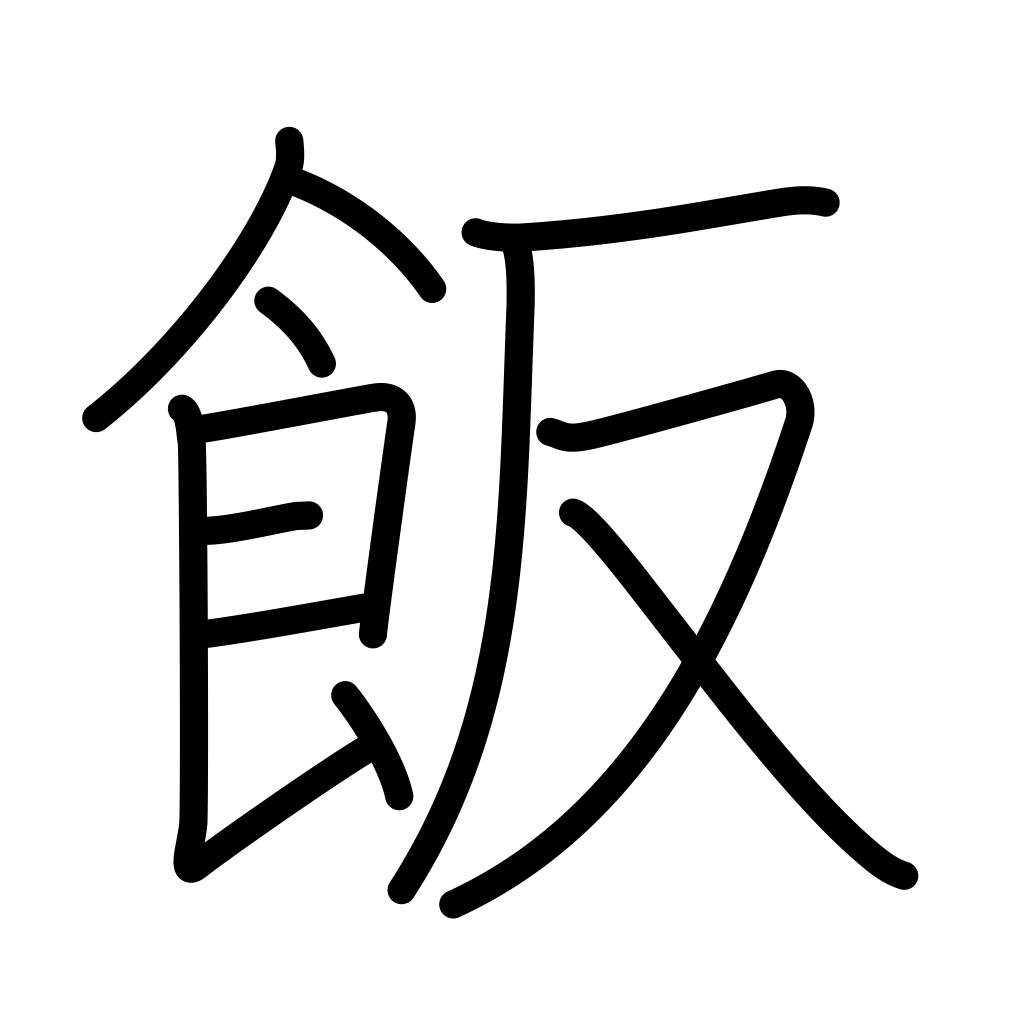
Meaning: meal, boiled rice